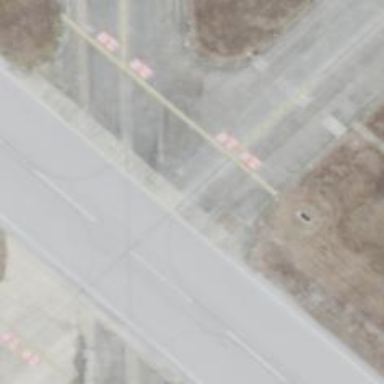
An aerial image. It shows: Taxiway at the airport with asphalt surface.